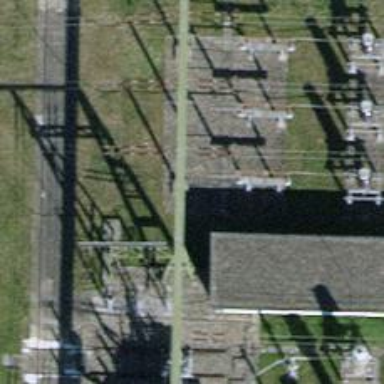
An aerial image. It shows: Insulator used in power equipment.